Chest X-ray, PA view. Patient: 53 years old, sex M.
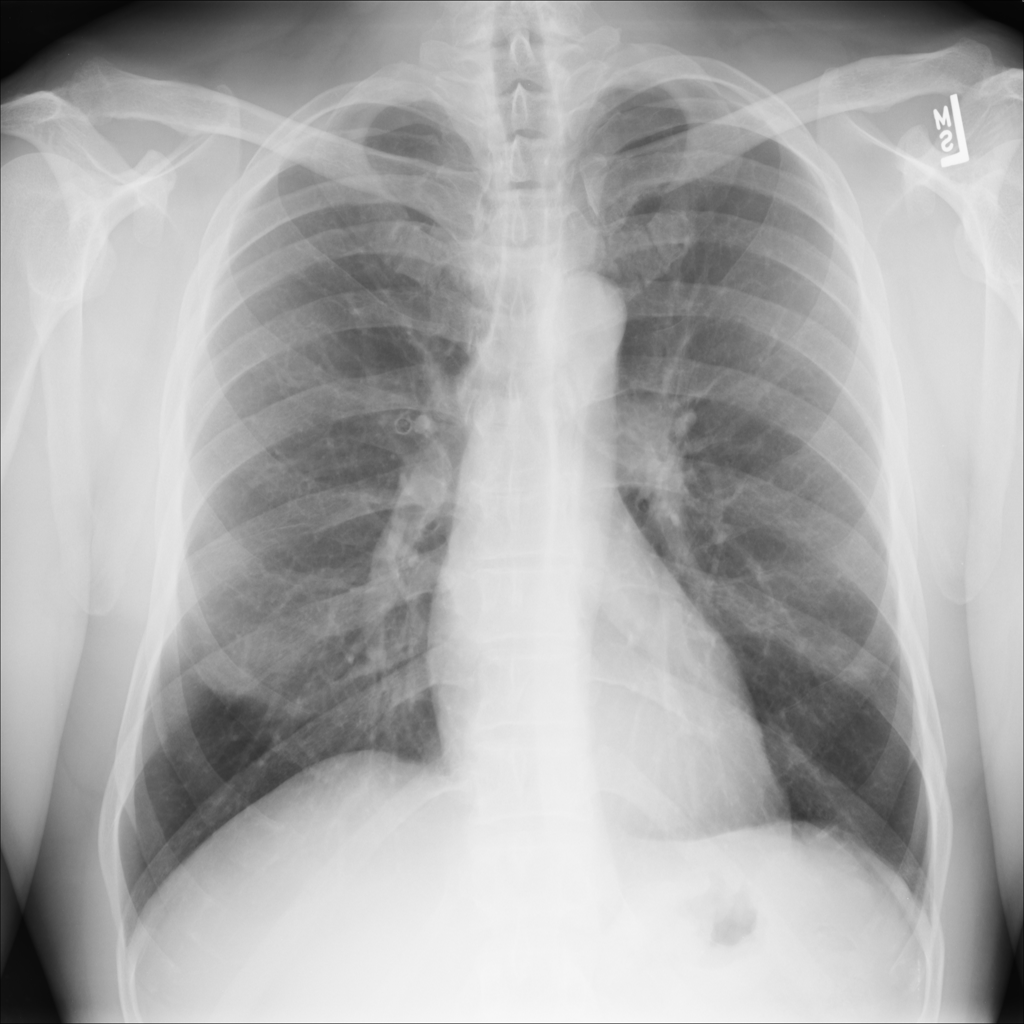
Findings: No Finding